Question: How can I show html source as rendered in TextView or something else?
I tried this:
'''
@Override
public void onCreate(Bundle savedInstanceState) {
super.onCreate(savedInstanceState);
setContentView(R.layout.main);
TextView tv = (TextView) findViewById(R.id.tv1);
String s = "<img src="http://images2.layoutsparks.com/1/146278/purple-lotus-lovely-dew.jpg"/>";
Spanned sp = new SpannableString(s);
tv.setText(Html.toHtml(sp));
}
'''
But I got:

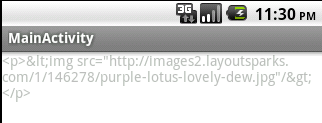
Answer: HTML support in a TextView is pretty limited, but here is an example of some of the things you can do:
<URL>
The key is escaping the opening bracket in your strings.xml
'''
<string name="fun_text">I like &lt;font color='0x00b0f1'>BLUE!&lt;/font> and &lt;b> Bold&lt;/b> and &lt;i> italic&lt;/i> and &lt;u> underline&lt;/u></string>
'''
And then resetting the text like so:
'''
String styledText = tv.getText().toString();
tv.setText(Html.fromHtml(styledText), TextView.BufferType.SPANNABLE);
'''
The beauty of open source is you can see what Html.fromHtml() supports in the android source here:
<URL>
If you're looking to do something more advanced take a look at <URL>